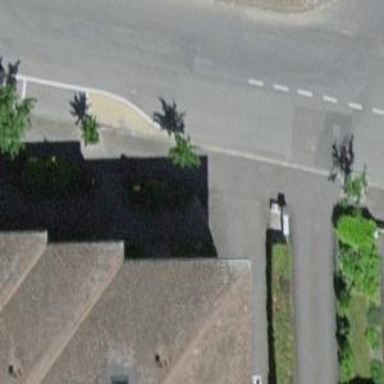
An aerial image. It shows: Street tree with broadleaved leaves.